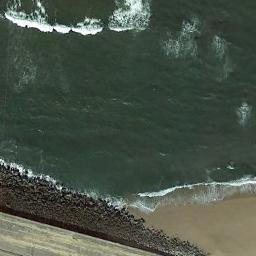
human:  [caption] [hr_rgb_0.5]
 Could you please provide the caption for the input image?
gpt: Dark green sea rushes to taupe sand beach .

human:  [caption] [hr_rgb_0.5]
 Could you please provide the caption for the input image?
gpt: The waves scour the rubble and the beach .

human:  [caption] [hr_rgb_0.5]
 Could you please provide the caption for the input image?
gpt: The beach was quiet .

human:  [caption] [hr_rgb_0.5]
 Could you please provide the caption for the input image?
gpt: The beach with khaki sand and some eroded stones beside .

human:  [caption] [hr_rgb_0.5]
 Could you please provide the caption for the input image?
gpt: The road is beside the beach .